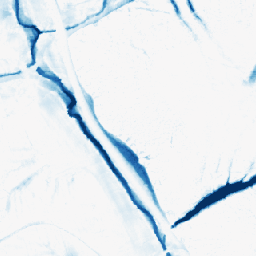
Category: morphological
Decomposition family: morphological_ellipse
Decomposition parameters: operation: closing
width: 20
height: 30
Upsampling method: nearest
Upsampling parameters: scale: 8
Upsampling scale: 8